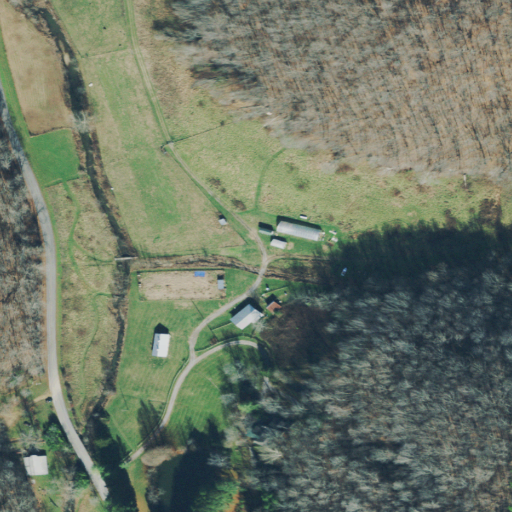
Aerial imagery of valley in Tennessee named Peach Orchard Hollow containing pasture, deciduous forest, mixed forest, open development, and evergreen forest